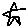
Label: star